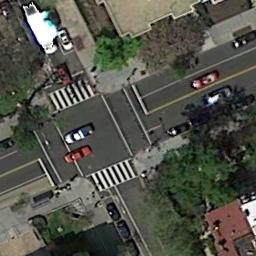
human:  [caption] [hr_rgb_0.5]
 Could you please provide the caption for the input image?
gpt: There are many different shapes of buildings beside the intersection .

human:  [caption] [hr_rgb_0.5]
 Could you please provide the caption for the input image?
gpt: There are many moving and waiting vehicles on the road at the intersection, Many buildings and some trees around the intersection .

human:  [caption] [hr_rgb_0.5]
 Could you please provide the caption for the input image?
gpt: An intersection with normal traffic located in a residential area with some trees .

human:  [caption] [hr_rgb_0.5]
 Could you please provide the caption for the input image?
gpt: At the intersection, There are two zebra crossings and four trees .

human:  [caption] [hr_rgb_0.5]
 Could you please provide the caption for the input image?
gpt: There are some green trees around the intersection .